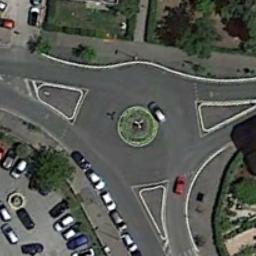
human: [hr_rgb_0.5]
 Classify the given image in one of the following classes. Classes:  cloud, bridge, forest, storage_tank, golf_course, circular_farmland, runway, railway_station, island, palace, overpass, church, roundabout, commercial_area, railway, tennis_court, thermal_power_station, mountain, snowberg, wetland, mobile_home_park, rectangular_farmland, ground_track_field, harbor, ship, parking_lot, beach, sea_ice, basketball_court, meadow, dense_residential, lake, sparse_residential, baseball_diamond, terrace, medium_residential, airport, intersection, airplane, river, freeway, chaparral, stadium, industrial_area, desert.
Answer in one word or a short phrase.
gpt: roundabout